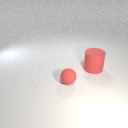
large red rubber cylinder behind small red rubber sphere